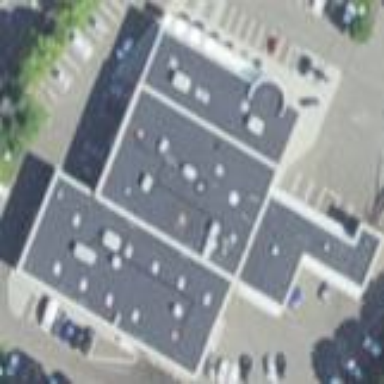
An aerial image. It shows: Car shop building.